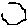
Label: hexagon